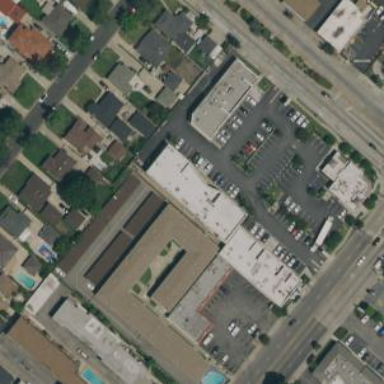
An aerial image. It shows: Retail building.